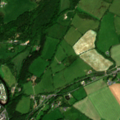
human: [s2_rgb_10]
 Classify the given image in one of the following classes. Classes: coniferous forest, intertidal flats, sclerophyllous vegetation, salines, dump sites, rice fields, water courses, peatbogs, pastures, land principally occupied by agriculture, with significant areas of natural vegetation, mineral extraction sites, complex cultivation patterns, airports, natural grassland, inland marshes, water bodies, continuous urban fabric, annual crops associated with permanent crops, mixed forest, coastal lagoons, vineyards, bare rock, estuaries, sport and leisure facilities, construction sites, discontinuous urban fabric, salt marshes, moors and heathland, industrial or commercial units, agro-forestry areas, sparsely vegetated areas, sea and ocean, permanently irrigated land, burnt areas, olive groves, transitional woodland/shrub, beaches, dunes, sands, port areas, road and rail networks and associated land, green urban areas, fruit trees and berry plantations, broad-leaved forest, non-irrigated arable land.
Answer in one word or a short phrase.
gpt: discontinuous urban fabric, non-irrigated arable land, pastures, broad-leaved forest, mixed forest